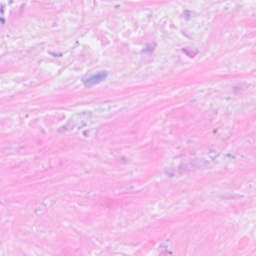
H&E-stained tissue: Breast